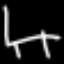
Label: chair